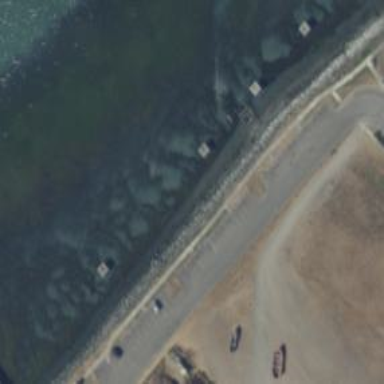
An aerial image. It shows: Pilings marking reef in the natural environment.